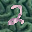
Label: 2